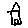
Label: house